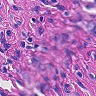
Metastatic tissue present: yes